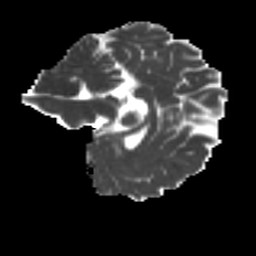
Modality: MD
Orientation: sagittal
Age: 22
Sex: female
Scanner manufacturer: ge
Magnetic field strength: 3 T
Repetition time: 7.8 s
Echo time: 0.0606 s